Interaction volume radius: 5 \u00c5
Interaction volume height: 10 \u00c5
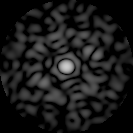
Disorder parameter: 0.7964